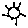
Label: sun